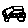
Label: car